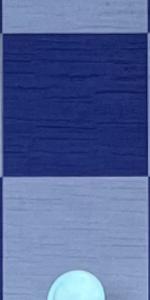
Label: Empty